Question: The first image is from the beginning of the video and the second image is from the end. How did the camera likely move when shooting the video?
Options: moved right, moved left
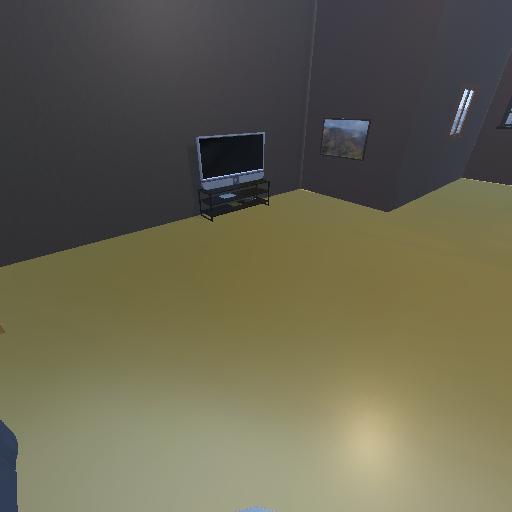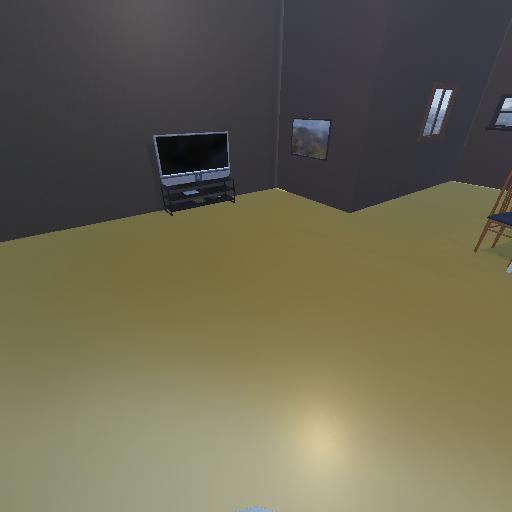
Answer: moved right